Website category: book
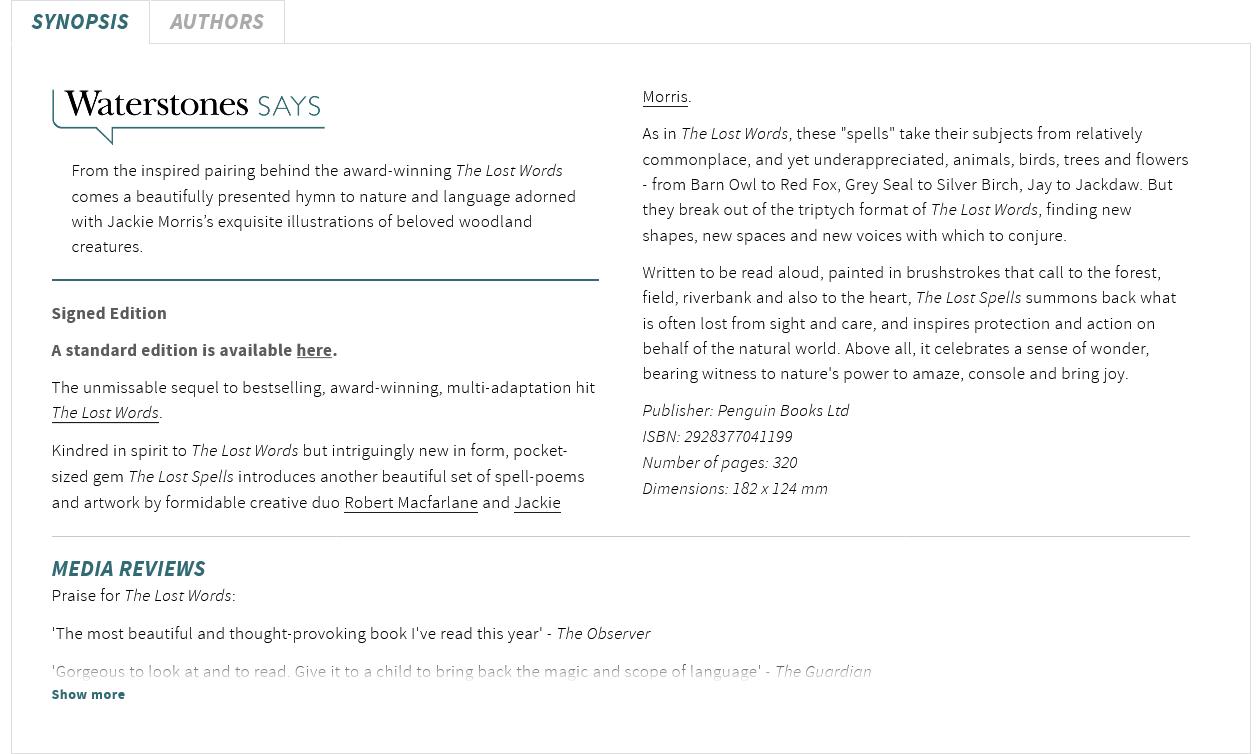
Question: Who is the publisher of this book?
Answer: Penguin Books Ltd

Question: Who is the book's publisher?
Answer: Penguin Books Ltd

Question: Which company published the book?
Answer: Penguin Books Ltd

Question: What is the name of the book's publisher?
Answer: Penguin Books Ltd

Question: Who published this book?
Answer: Penguin Books Ltd

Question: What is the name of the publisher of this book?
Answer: Penguin Books Ltd

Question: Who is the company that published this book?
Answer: Penguin Books Ltd

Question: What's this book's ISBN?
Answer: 2928377041199

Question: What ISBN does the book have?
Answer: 2928377041199

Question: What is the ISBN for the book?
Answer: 2928377041199

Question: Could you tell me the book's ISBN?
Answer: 2928377041199

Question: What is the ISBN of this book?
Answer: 2928377041199

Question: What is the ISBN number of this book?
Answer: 2928377041199

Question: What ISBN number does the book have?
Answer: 2928377041199

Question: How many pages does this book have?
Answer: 320

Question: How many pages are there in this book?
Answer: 320

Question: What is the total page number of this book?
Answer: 320

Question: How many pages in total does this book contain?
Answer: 320

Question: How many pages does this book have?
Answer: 320

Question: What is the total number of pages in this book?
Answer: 320

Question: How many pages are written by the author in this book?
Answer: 320

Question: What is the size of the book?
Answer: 182 x 124 mm

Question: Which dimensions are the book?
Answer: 182 x 124 mm

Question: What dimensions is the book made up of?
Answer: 182 x 124 mm

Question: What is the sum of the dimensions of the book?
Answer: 182 x 124 mm

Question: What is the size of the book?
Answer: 182 x 124 mm

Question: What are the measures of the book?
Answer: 182 x 124 mm

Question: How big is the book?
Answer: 182 x 124 mm